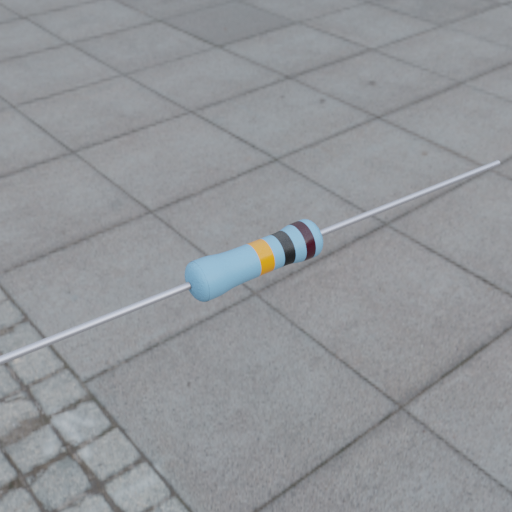
Resistor colour bands (in order): orange, black, black